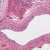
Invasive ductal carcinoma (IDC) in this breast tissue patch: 0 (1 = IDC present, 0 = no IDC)